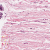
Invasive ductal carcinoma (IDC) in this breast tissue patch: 0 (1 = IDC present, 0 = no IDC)